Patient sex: F
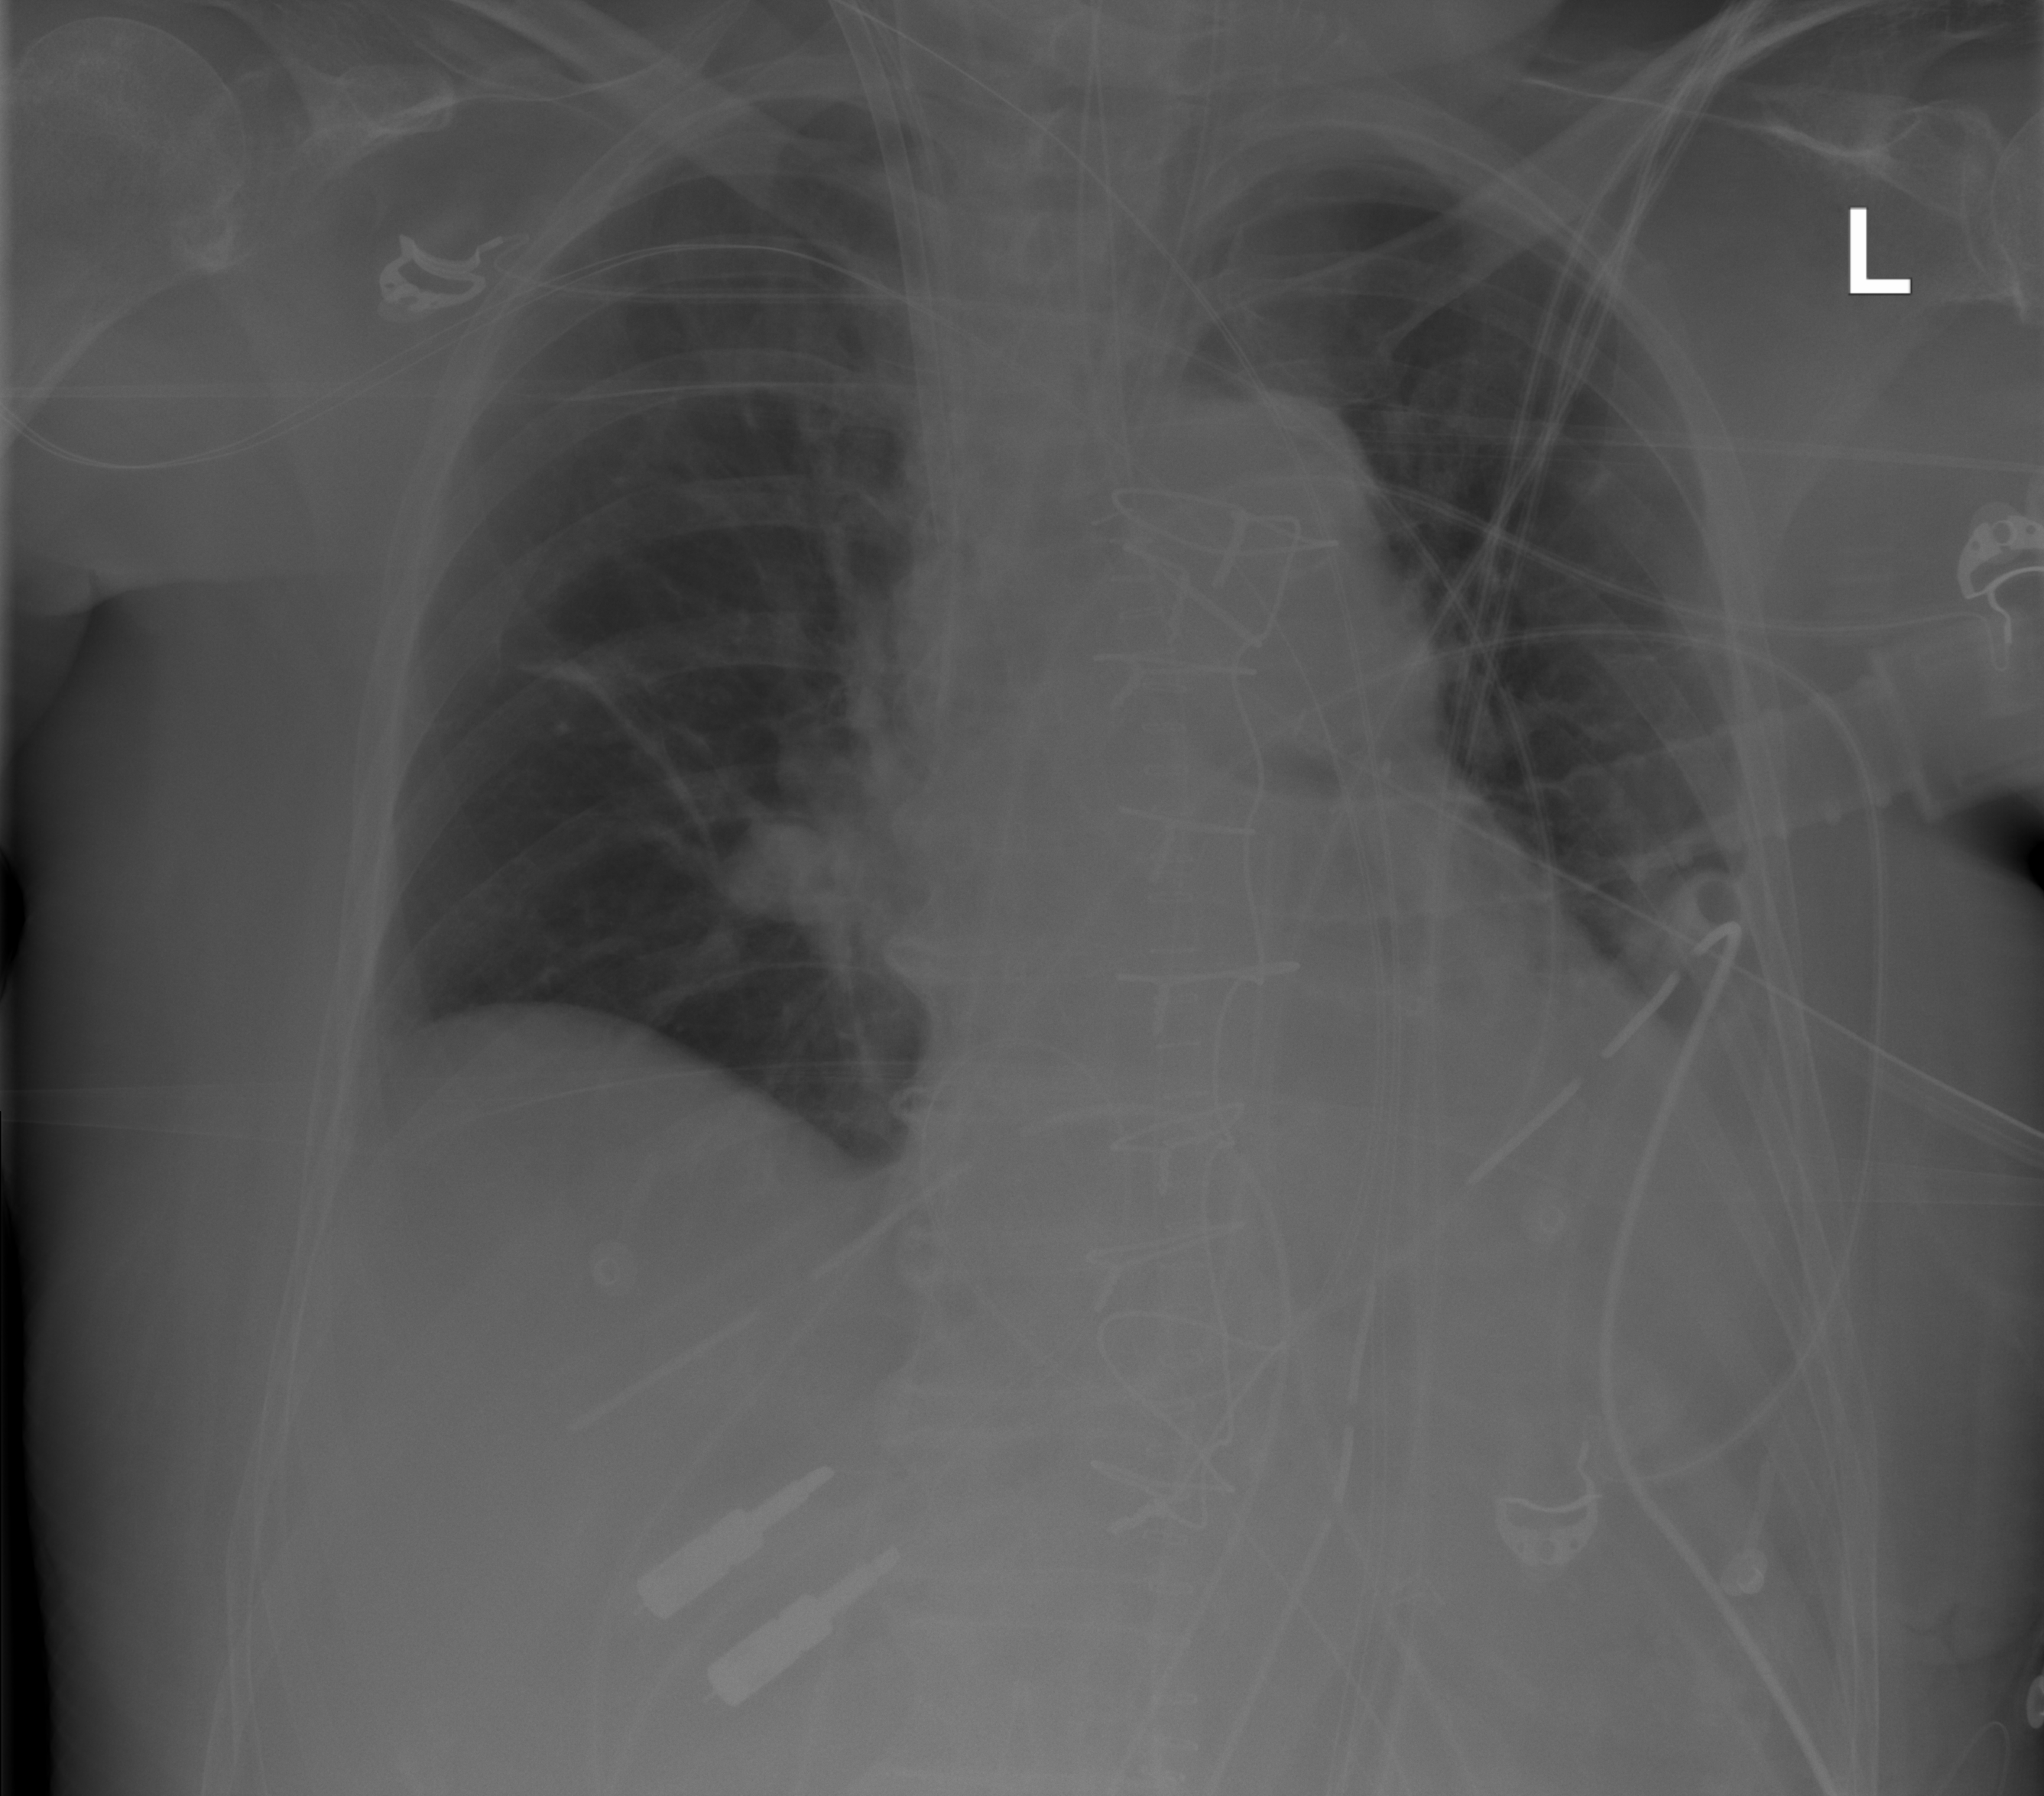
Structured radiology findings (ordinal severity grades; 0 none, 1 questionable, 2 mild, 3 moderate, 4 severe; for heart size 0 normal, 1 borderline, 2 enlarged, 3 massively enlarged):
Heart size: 2
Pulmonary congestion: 0
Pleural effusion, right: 0
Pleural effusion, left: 2
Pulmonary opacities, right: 0
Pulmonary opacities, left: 0
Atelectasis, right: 2
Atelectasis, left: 2